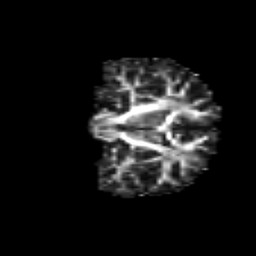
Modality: FA
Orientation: coronal
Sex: male
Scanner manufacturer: siemens
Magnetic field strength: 3 T
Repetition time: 5 s
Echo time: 0.071 s